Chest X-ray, AP view. Patient: 51 years old, sex M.
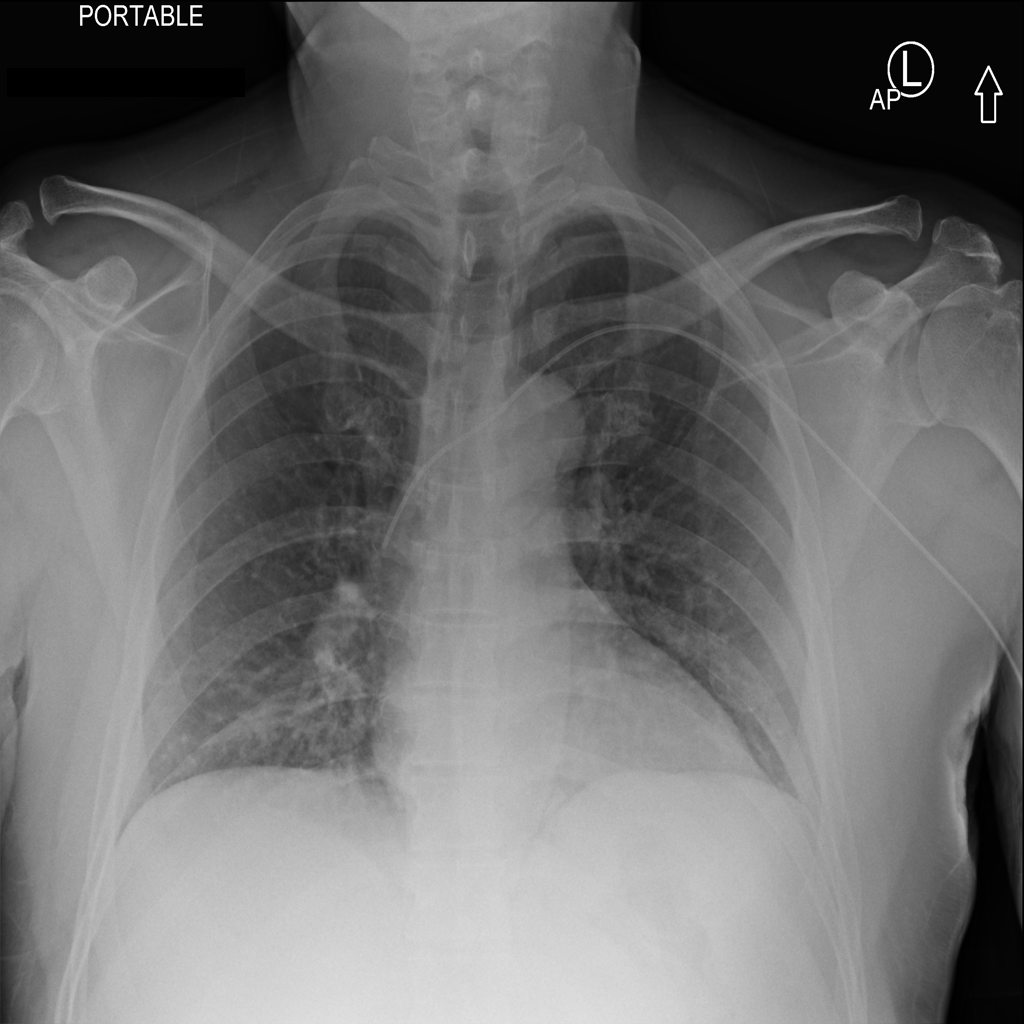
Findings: No Finding